RGB frame:
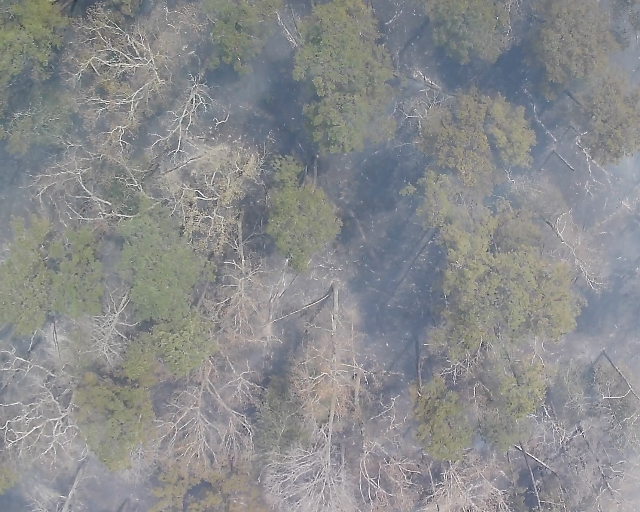
Thermal frame:
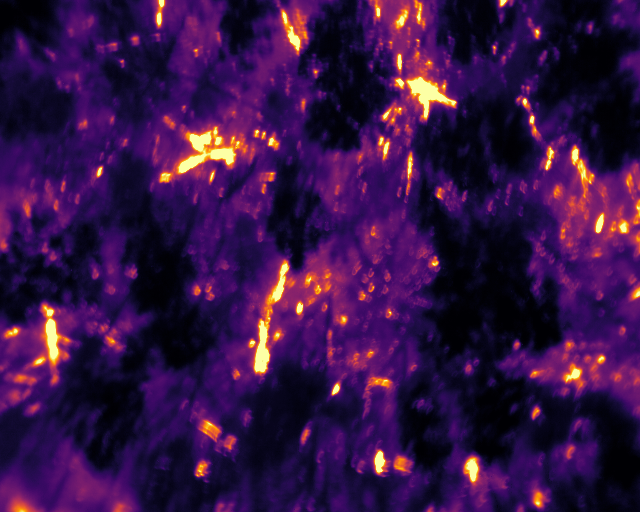
Captured: 2026-02-26 03:42:06
Pixels at or above 80 °C: 5642 (fraction of frame: 0.01722)